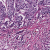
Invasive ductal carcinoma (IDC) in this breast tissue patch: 1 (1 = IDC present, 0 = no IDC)